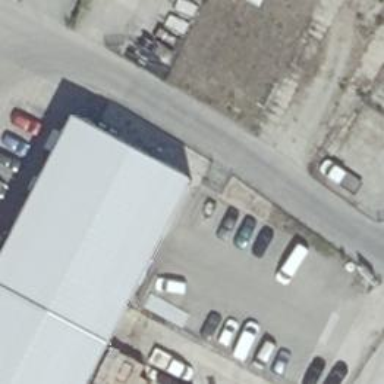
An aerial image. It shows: Car repair shop.